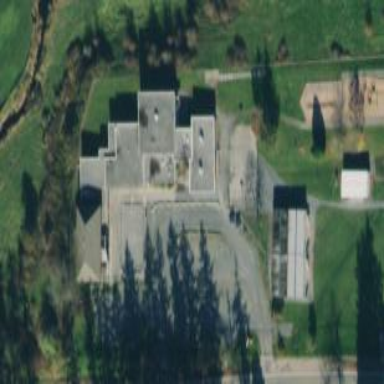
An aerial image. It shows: School.